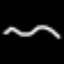
Label: squiggle